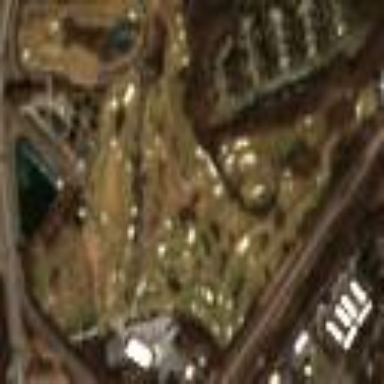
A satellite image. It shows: Golf course surrounded by greenery.